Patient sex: M
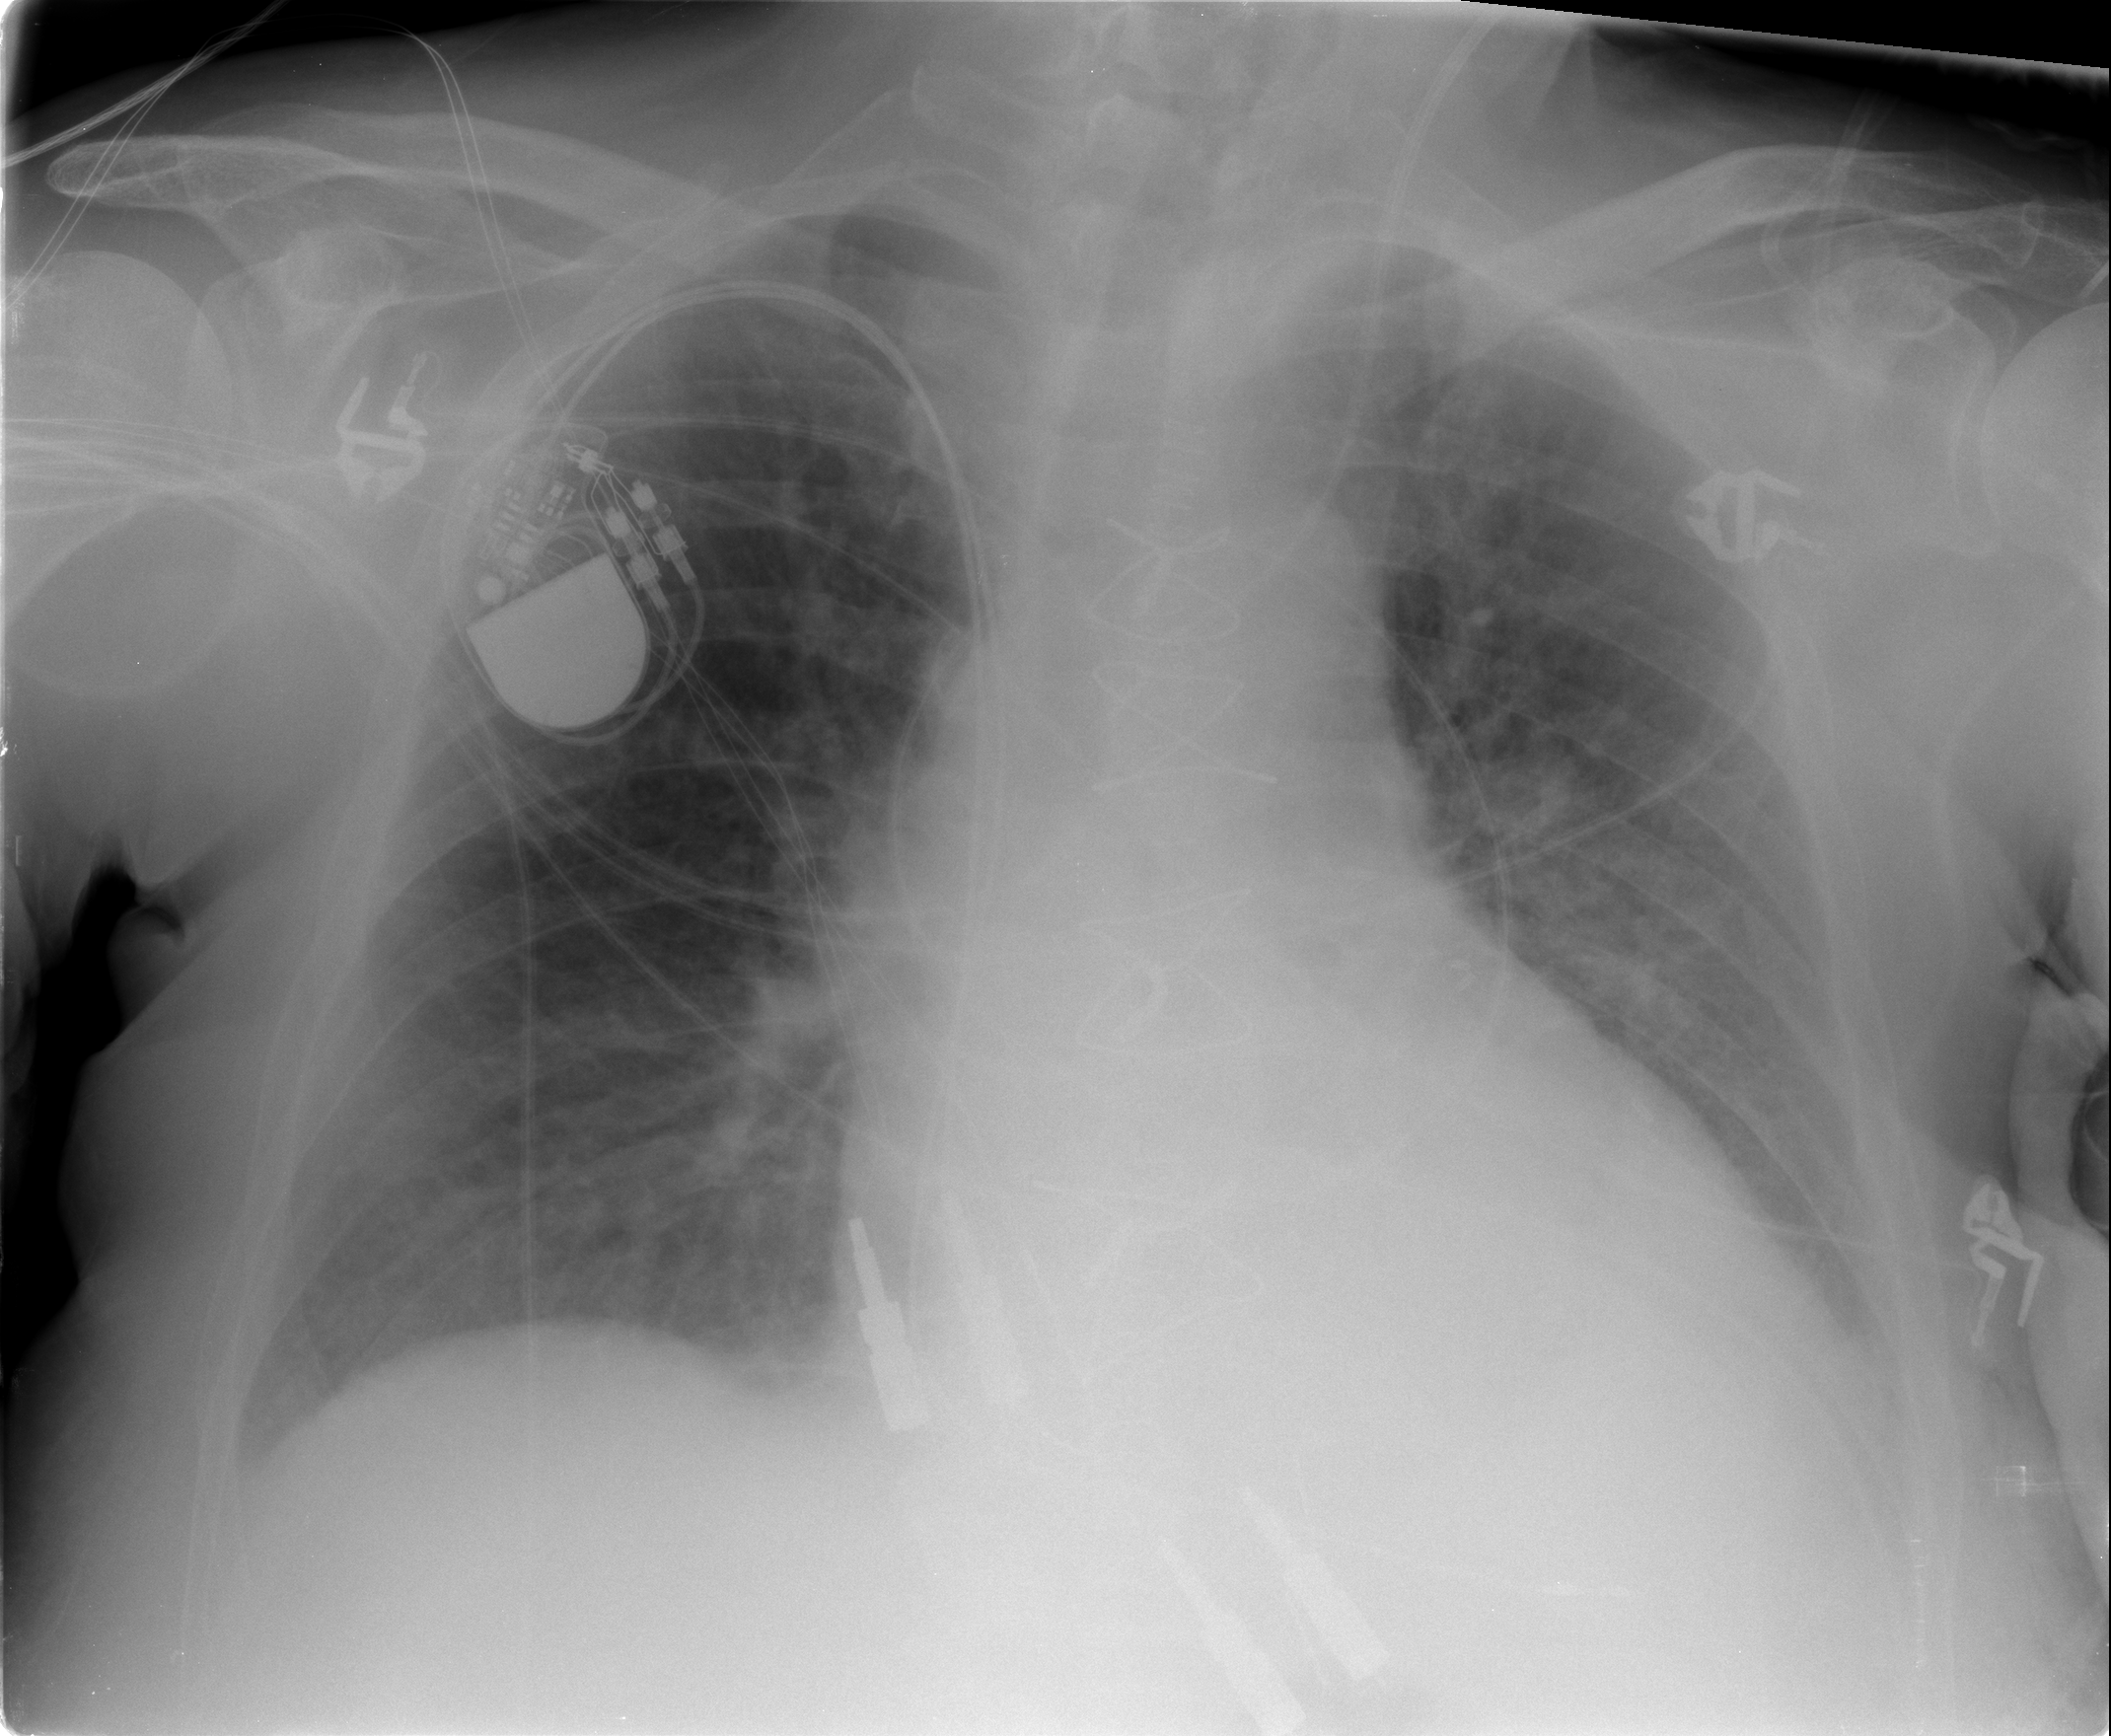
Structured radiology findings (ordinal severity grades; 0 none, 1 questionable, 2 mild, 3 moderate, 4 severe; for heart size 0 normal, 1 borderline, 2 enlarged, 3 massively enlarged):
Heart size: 2
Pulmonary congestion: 2
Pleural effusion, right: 1
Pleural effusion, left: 2
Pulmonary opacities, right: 0
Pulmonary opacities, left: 2
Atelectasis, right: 2
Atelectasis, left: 2